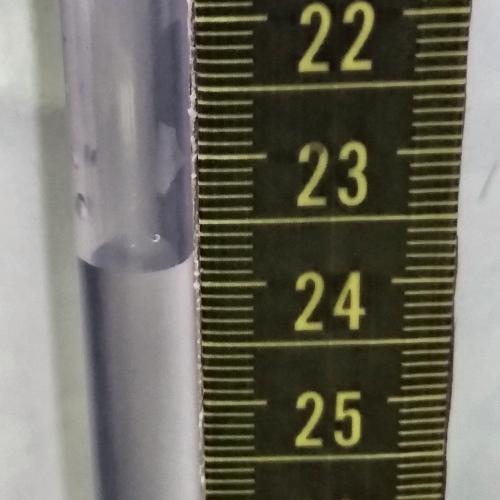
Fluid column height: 23.8 cm